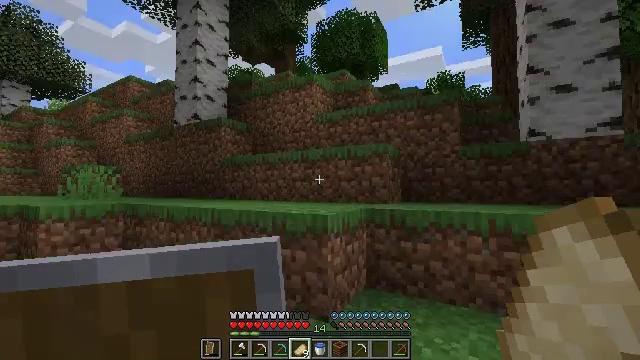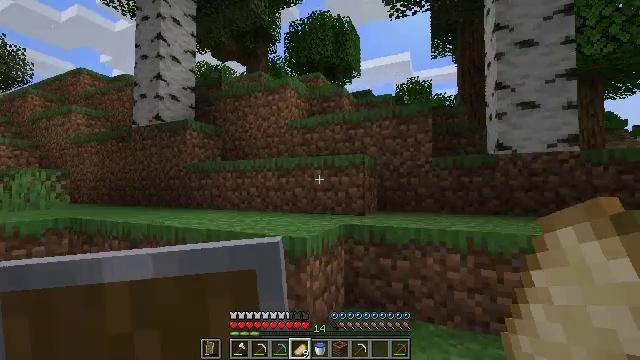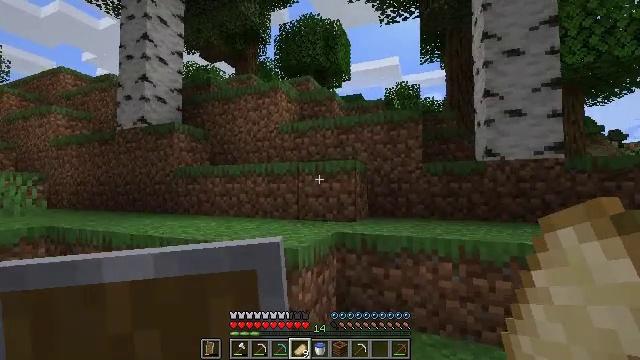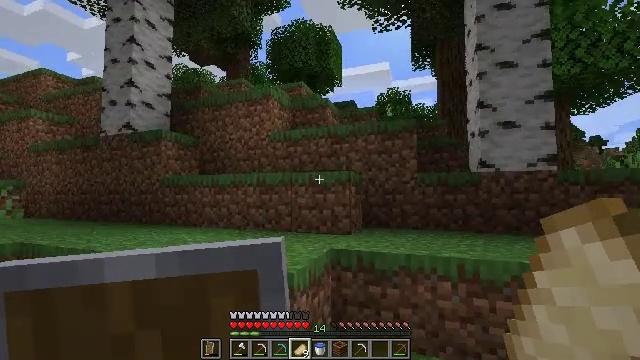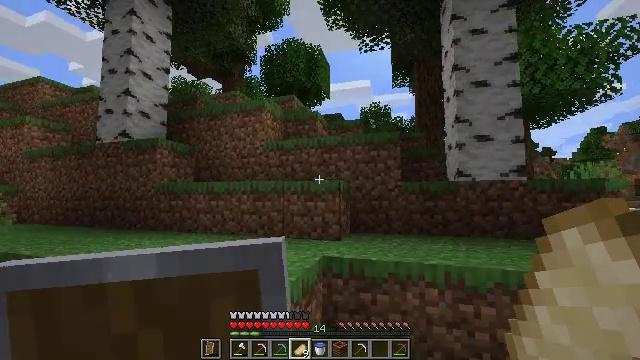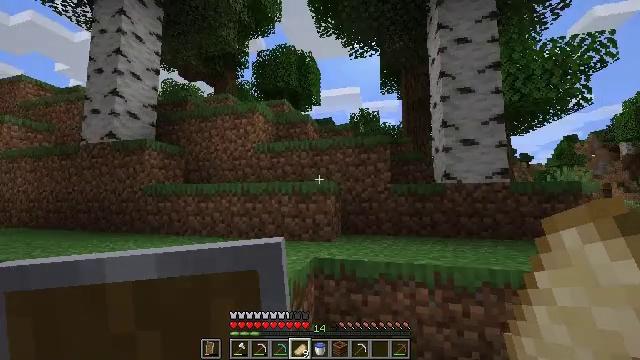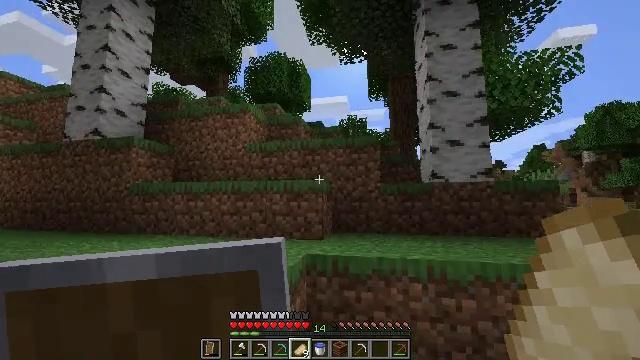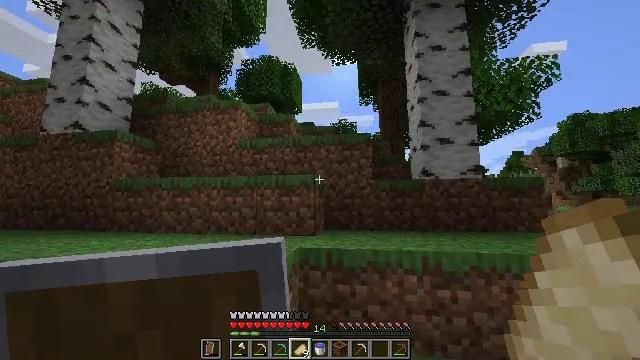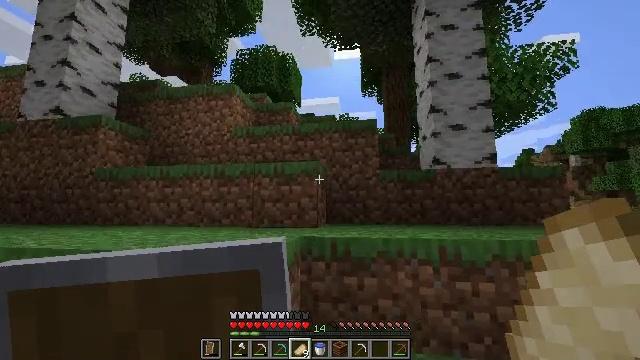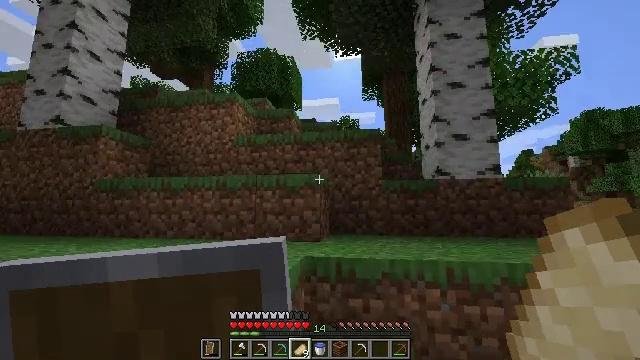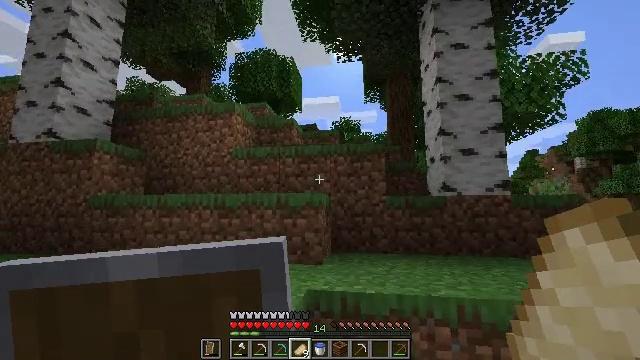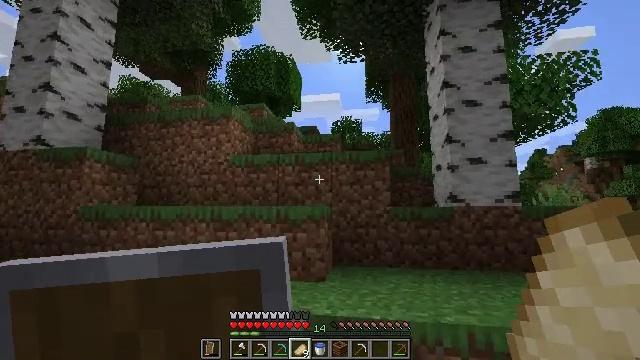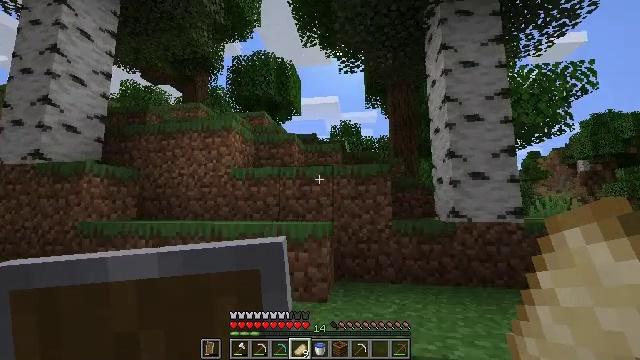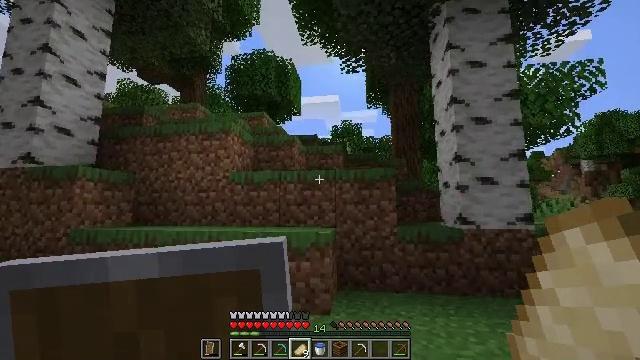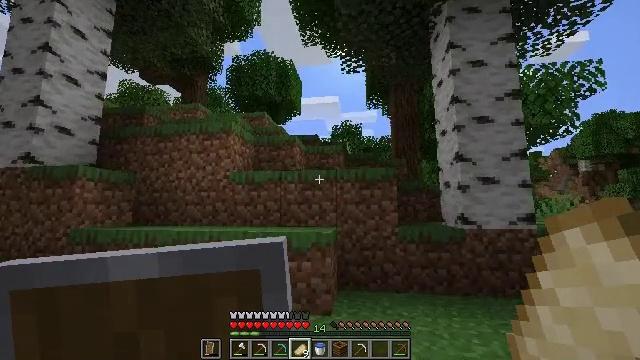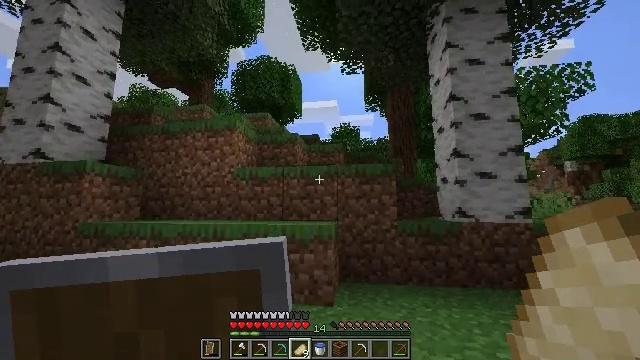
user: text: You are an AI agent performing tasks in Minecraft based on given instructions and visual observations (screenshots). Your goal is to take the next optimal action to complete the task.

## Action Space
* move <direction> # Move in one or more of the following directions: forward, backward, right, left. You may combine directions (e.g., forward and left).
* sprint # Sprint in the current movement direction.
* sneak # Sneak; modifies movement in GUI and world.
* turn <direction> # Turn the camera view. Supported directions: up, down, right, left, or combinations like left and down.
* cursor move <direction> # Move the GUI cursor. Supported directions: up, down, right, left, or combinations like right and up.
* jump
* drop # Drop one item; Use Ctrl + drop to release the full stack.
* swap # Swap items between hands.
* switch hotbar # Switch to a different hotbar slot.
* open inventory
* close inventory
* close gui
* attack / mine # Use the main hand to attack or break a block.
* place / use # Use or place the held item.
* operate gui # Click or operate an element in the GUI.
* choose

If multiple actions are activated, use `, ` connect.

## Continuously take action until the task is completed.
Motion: motion action
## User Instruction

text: Drop a cooked porkchop.
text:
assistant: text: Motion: move forward, sprint, turn right, jump
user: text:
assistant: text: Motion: move forward, sprint, turn right, jump
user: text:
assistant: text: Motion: move forward, sprint, turn right, jump
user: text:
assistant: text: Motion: move forward, sprint, turn right and up, jump
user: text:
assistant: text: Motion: move forward, sprint, turn right, jump
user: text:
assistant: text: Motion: move forward, sprint, turn right and up, jump
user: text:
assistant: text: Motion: move forward, sprint, turn right and up, jump
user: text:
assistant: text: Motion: move forward, sprint, jump
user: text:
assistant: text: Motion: move forward, sprint, jump
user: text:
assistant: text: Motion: move forward, sprint, jump
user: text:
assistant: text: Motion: move forward, sprint, jump
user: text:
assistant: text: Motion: move forward, sprint, jump
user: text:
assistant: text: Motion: move forward, sprint, jump
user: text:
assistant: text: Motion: move forward, sprint, jump
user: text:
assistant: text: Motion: move forward, sprint, jump
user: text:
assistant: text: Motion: move forward, sprint, jump
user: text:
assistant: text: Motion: move forward, sprint, jump
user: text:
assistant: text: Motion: move forward, sprint, jump
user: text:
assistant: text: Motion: move forward, sprint, jump
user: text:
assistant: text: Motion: move forward, sprint, jump
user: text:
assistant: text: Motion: move forward, sprint, jump
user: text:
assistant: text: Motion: move forward, sprint, jump
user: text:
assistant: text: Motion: move forward, sprint, jump
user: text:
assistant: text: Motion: move forward, sprint, jump
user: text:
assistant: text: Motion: move forward, sprint, jump
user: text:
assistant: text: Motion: move forward, sprint, jump
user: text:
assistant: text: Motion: move forward, sprint, jump
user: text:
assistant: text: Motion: move forward, sprint, jump
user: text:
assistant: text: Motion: move forward, sprint, jump
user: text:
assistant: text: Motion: move forward and move right, sprint, turn down, jump